Question: I had a web-based grid in KendoUI previous version, and now refresh the KendoUI to the Kendo Web 2012 Q3, but the grid which worked in the previous version, generates a bug: When I trying to open Update or Create window, it's start with 0.01 scaling (CSS3, I think), and it's NOT animating to 1 scaling, stays on 0.01.
.
The temporary solution is now the "switch off" the zoom effect, rewrite this row:
'''
createToggleEffect("zoom", "scale", 0.01);
'''
to
'''
createToggleEffect("zoom", "scale", 1);
'''
on 'kendo.web.js' file, in row number 3780, but I want back my zoom effect.
It's a documented bug, or my mistake? Can anyone help me how can I fix it?
PS: I tested it on Chromium and Firefox, both shows the bug.
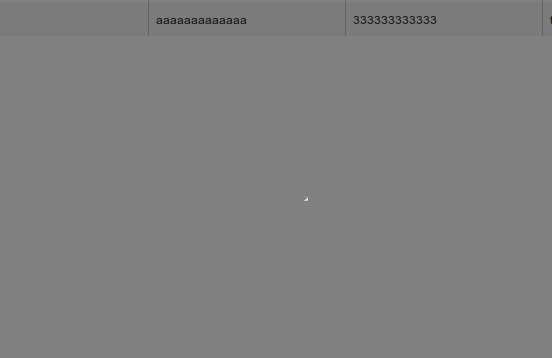
Answer: This is an issue that is caused by a change in the css() method behavior between jQuery 1.7 and 1.8. We fixed the issue in the latest internal builds, but as a workaround you can just upgrade to jQuery 1.8 and the issue will go away.